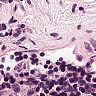
Metastatic tissue present: no